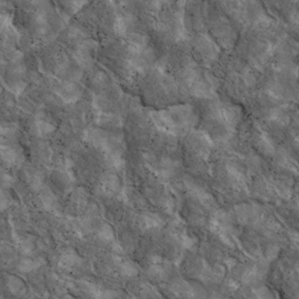
Label: non_frost